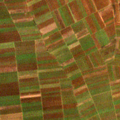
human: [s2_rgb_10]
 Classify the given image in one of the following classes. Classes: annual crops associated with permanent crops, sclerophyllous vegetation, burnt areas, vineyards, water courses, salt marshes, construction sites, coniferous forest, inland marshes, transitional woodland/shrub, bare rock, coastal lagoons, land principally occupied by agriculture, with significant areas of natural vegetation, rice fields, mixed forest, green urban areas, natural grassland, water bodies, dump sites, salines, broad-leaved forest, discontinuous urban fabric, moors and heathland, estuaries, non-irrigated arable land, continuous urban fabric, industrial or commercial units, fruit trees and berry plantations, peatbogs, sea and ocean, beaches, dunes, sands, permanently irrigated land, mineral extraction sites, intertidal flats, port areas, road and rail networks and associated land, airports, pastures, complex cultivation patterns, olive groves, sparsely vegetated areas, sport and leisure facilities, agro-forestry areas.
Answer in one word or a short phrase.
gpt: non-irrigated arable land